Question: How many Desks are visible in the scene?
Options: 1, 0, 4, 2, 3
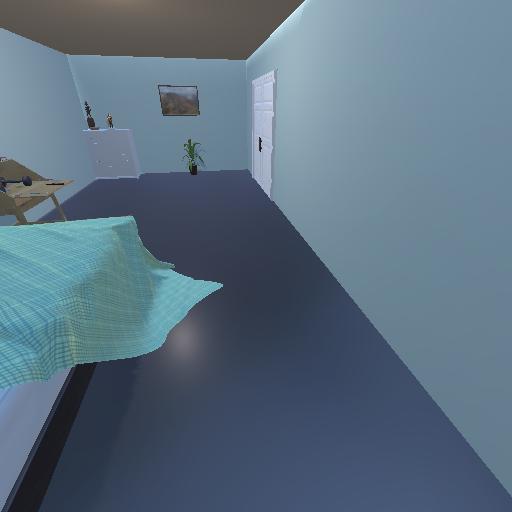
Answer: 1